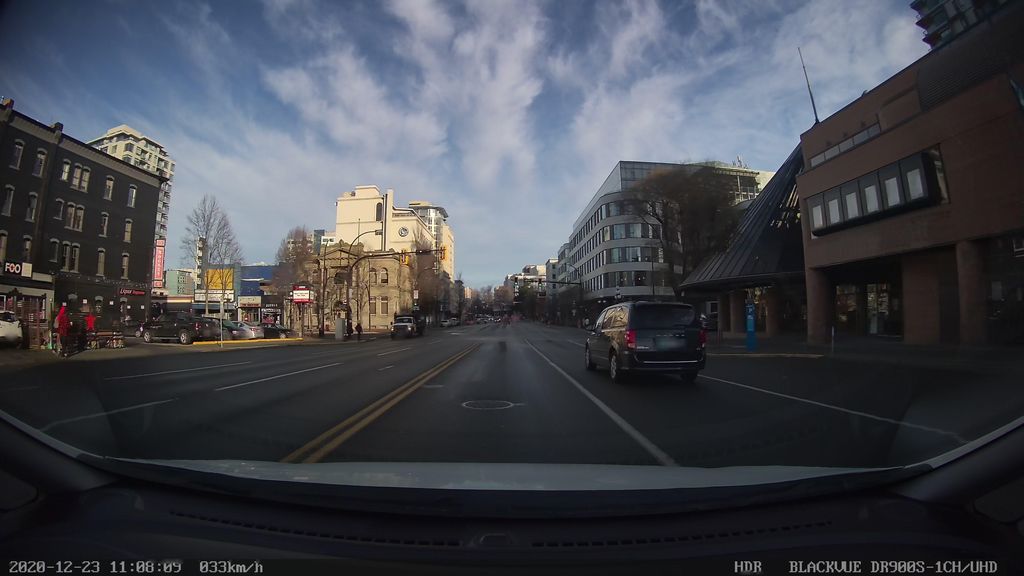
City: victoria